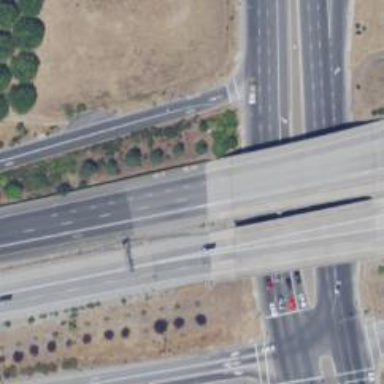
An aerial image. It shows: Bridge over motorway.